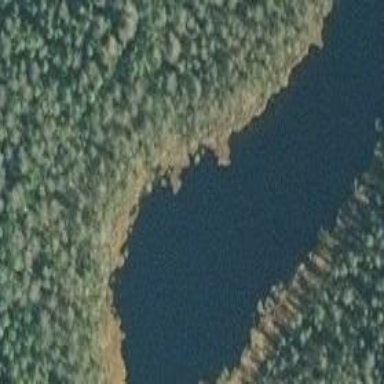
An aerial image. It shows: Peaceful pond surrounded by nature.